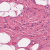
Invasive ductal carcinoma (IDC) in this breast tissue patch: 0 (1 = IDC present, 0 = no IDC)